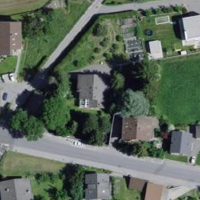
EUNIS habitat code: 55
Species observed at this site:
Leonurus cardiaca